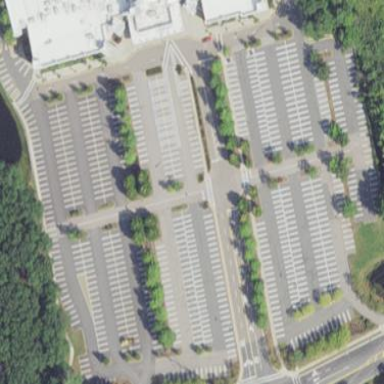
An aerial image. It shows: Parking area with shelter designated for park and ride bus services.